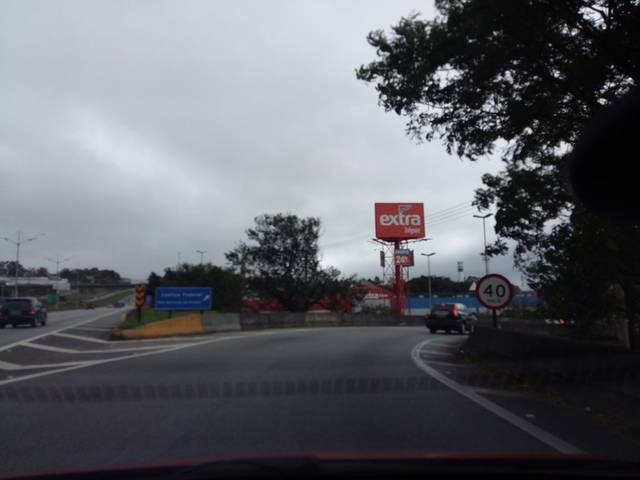
Region: Brazil
Coordinates: -23.667, -46.574